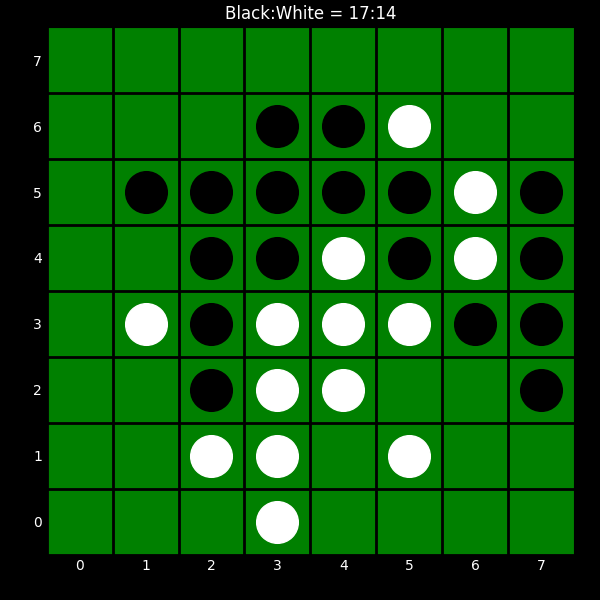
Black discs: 17
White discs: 14